Question: I have a set of data in a MySQL database. I have a table created from these data using PHP loops. I want to style certain rows in certain ways. For example, the data fetched from the database are in groups of 2, 3, 4, 5 rows. There are a about 25 rows of data and I'd like to style each group a bit differently, e.g., add color to row sub heading...
I built this out and didn't quite take into consideration that this styling was necessary. The client wants this styling and now I'm trying to figure out how to make it.
Here is an image from Excel with the kind of thing I'm trying to accomplish:

I could just hand write the HTML and then style it but the code is much cleaner and tighter when using the PHP loops. Also, if I can figure this out, I could use this as a model and template for other scenarios where I need to style certain parts of a table from more data.
Here is the PHP snippet:
'''
<table>
<tr>
<th>hd1</th>
<th>hd2</th>
<th>hd3</th>
</tr>
<?php
$mysqli = <connect to db is fine>;
$query = 'SELECT a, b, c from t1';
if($stmt = mysqli_prepare($mysqli, $query)) {
mysqli_stmt_execute($stmt);
mysqli_stmt_bind_result($stmt, $a, $b, $c);
while (mysqli_stmt_fetch($stmt)) {
echo '<tr>';
echo '<td>' . $a . '</td>';
echo '<td>' . $b . '</td>';
echo '<td>' . $c . '</td>';
echo '</tr>';
}
}
?>
</table>
'''
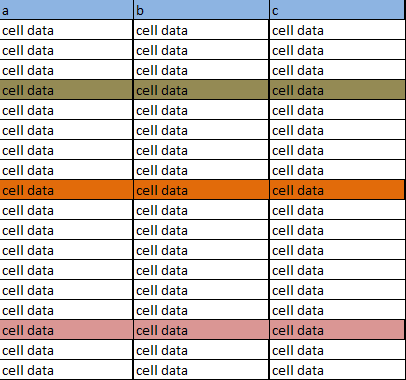
Answer: In this part of code add a class for your sub-headings :
'''
$subheadingsContent = array("a", "sub heading", "cell data");
while (mysqli_stmt_fetch($stmt)) {
if(in_array($a, $subheadingsContent)) echo '<tr class="subheading">';
echo '<td>' . $a . '</td>';
echo '<td>' . $b . '</td>';
echo '<td>' . $c . '</td>';
echo '</tr>';
}
'''
And add class in your css file foreach element , for the first , the second , third .... :
'''
.subheading:nth-child(1){background-color:blue;}
.subheading:nth-child(2){background-color:orange;}
.subheading:nth-child(3){background-color:gray;}
'''